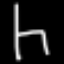
Label: chair